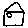
Label: house